Question: I am trying to create an layout as shown in the figure.

In that image shipped to is attached to the border of the layout. how to overlap like that.
Here is the XML I am using to create that
'''
<RelativeLayout
android:id="@+id/shipped_to_header"
android:layout_width="fill_parent"
android:layout_height="wrap_content"
android:layout_margin="10dp"
android:background="@drawable/address_blue_border" >
<TextView
android:id="@+id/tv_shipped_to"
android:layout_width="wrap_content"
android:layout_height="wrap_content"
android:background="@color/homebackground"
android:text="Shipped To"
android:textColor="@android:color/white" />
<TextView
android:id="@+id/tv_door_no"
android:layout_width="wrap_content"
android:layout_height="wrap_content"
android:layout_below="@+id/tv_shipped_to"
android:text="22"
android:textColor="@android:color/black" />
<TextView
android:id="@+id/tv_address_line1"
android:layout_width="wrap_content"
android:layout_height="wrap_content"
android:layout_below="@+id/tv_door_no"
android:text="Delhi, India"
android:textColor="@android:color/black" />
<TextView
android:id="@+id/tv_address_line2"
android:layout_width="wrap_content"
android:layout_height="wrap_content"
android:layout_below="@+id/tv_address_line1"
android:text="Swindon Senegal BS32 8FE"
android:textColor="@android:color/black" />
</RelativeLayout>
'''
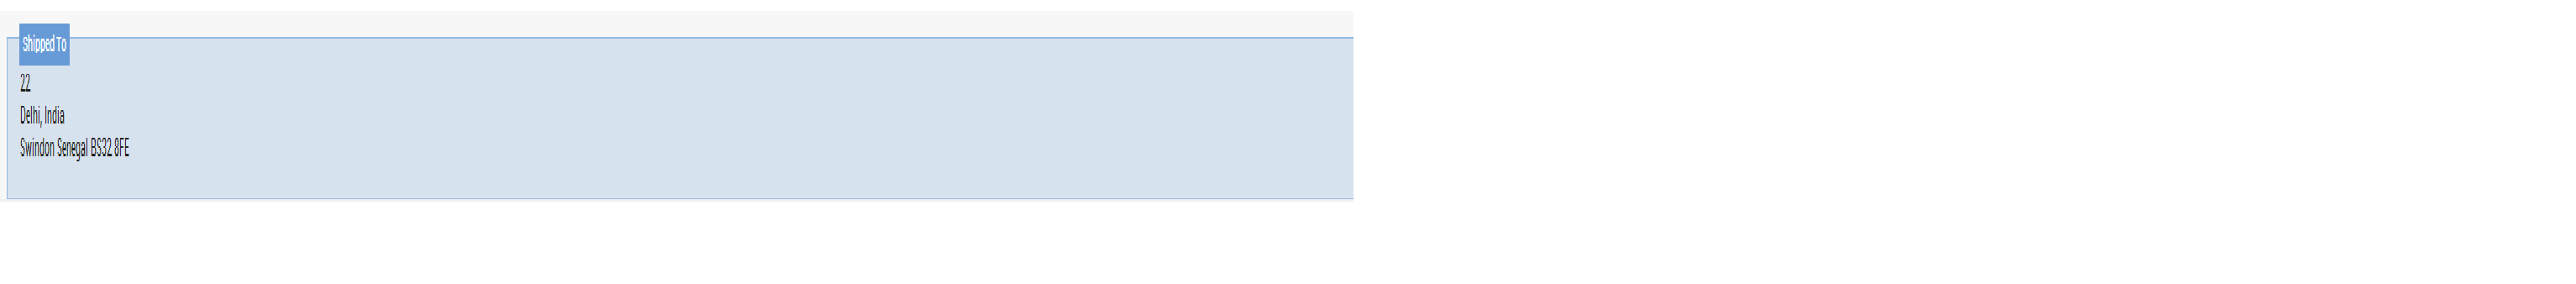
Answer: Try this
'''
<RelativeLayout
android:layout_width="match_parent"
android:layout_height="wrap_content" >
<LinearLayout
android:layout_width="match_parent"
android:layout_height="wrap_content"
android:layout_alignParentLeft="true"
android:layout_alignParentTop="true"
android:layout_marginTop="8dp"
android:background="@android:color/holo_blue_bright"
android:orientation="vertical"
android:padding="10dp" >
<TextView
android:id="@+id/tv_door_no"
android:layout_width="wrap_content"
android:layout_height="wrap_content"
android:text="22" />
<TextView
android:id="@+id/tv_address_line1"
android:layout_width="wrap_content"
android:layout_height="wrap_content"
android:text="Delhi" />
<TextView
android:id="@+id/tv_address_line2"
android:layout_width="wrap_content"
android:layout_height="wrap_content"
android:text="Some more dara" />
</LinearLayout>
<TextView
android:id="@+id/tv_shipped_to"
android:layout_width="wrap_content"
android:layout_height="wrap_content"
android:layout_alignParentLeft="true"
android:layout_alignParentTop="true"
android:text="Ship To"
android:background="@android:color/holo_blue_dark"
android:layout_marginLeft="15dp"
/>
</RelativeLayout>
'''